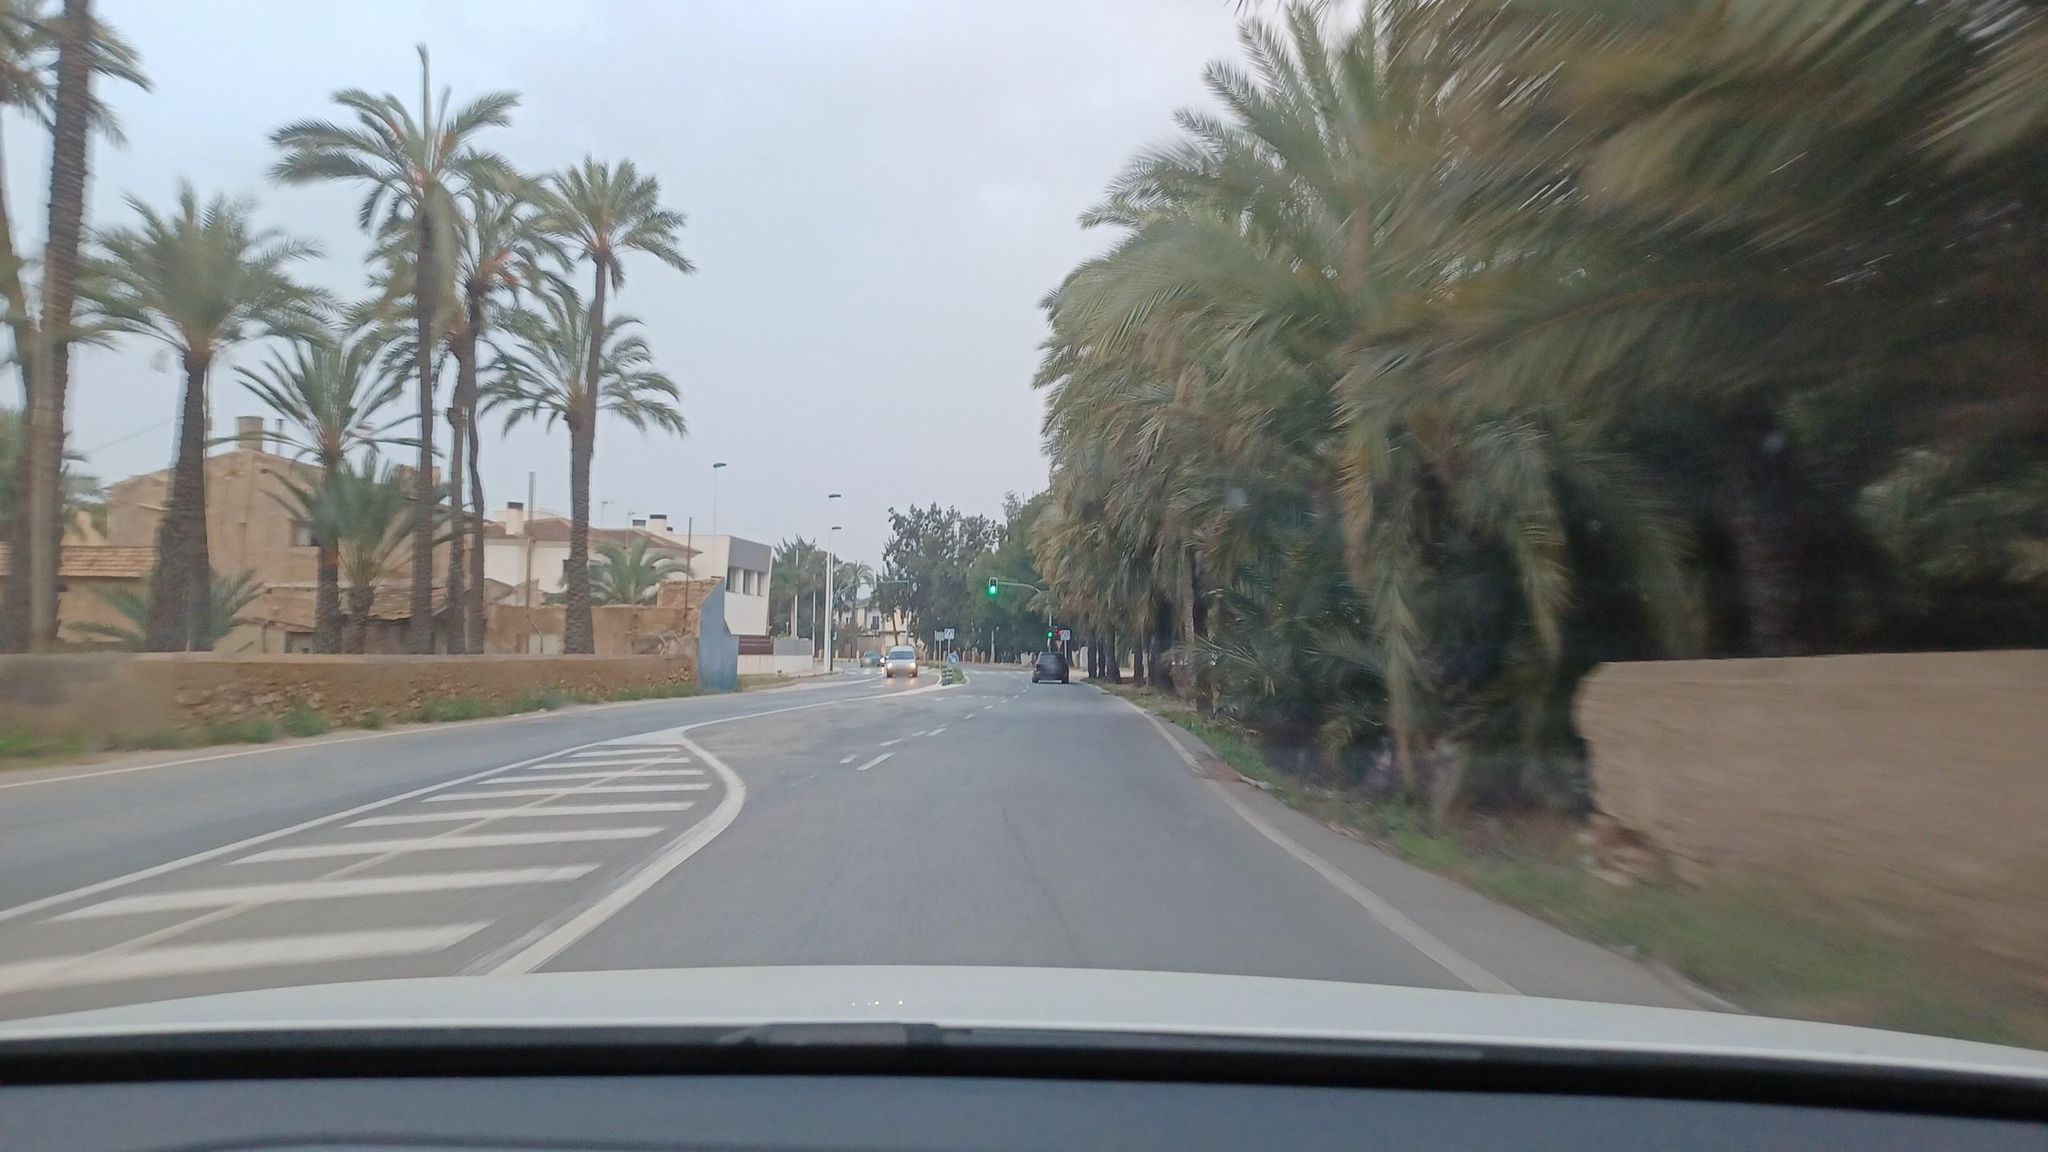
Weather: clear
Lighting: day
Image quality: slightly poor
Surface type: driving surface
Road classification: primary
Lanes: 1.0
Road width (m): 19.0
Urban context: urban centre
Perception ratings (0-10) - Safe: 5.54, Lively: 6.72, Beautiful: 5.43, Boring: 3.15, Depressing: 5.35, Wealthy: 6.93